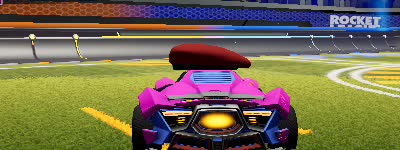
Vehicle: werewolf